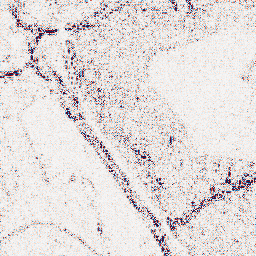
Category: wavelet
Decomposition family: wavelet_reverse_biorthogonal
Decomposition parameters: wavelet: rbio3.5
level: 1
Upsampling method: bspline
Upsampling parameters: scale: 2
Upsampling scale: 2